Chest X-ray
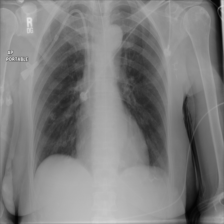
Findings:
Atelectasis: negative
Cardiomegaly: negative
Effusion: negative
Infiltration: negative
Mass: negative
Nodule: negative
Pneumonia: negative
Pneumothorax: negative
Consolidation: negative
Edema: negative
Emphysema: negative
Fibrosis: negative
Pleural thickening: negative
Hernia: negative